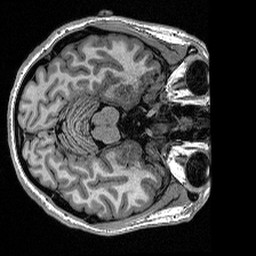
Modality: T1w
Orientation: axial
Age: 26
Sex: female
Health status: healthy
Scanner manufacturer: siemens
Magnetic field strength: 1.5 T
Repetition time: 2.73 s
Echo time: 0.00357 s